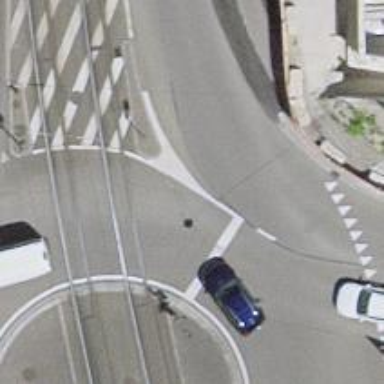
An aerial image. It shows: Road with traffic signals.